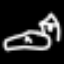
Label: square